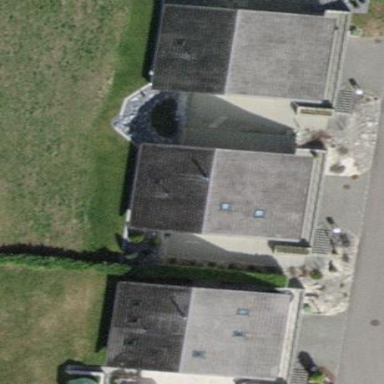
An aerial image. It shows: Detached building with gabled roof.